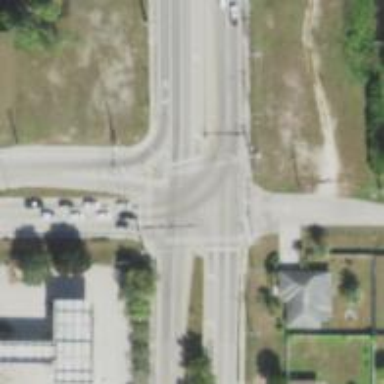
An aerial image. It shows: Crossing on the road.